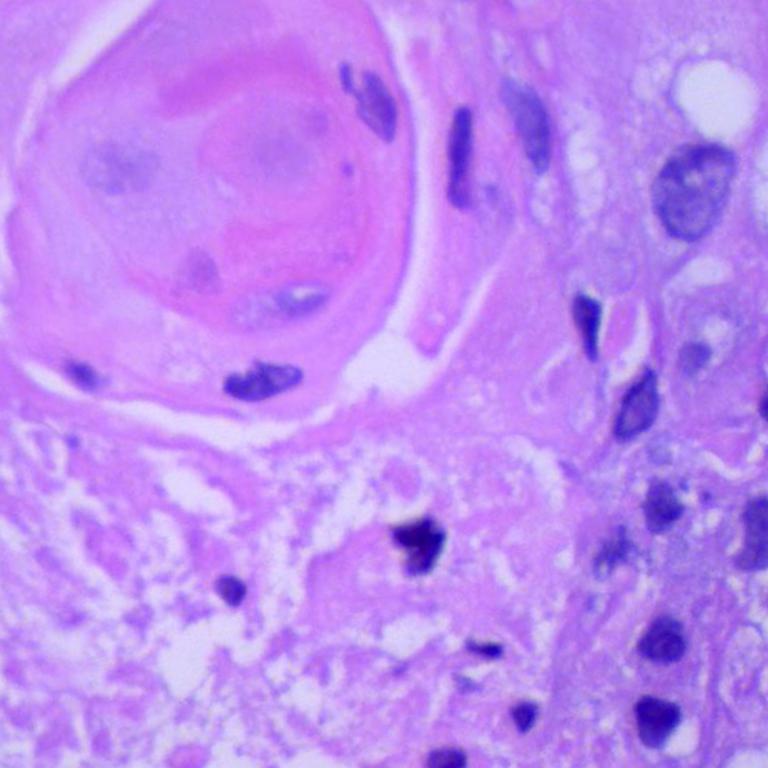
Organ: lung
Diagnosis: squamous carcinomas